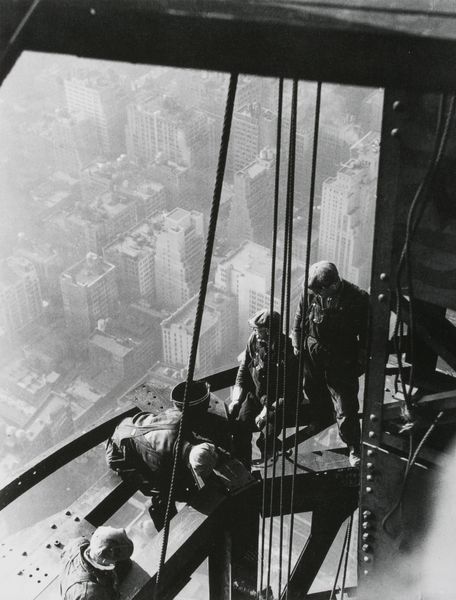
Titel: Rivetting on the dome, a quarter mile up
Künstler: Lewis W. Hine
Standort: Rochester (New York)
Institution: George Eastman House
Schlagwörter: mann, weiß, stadt, fenster, männer, schwarz, ausblick, gebäude, haus, gespräch, kappe, mützen, architektur, häuser, brücke, arbeit, bogen, dächer, dunst, nebel, pause, amerika, arbeiter, seile, balken, knöpfe, nieten, hoch, skyline, foto, fotografie, luftaufnahme, oben, photographie, gerüst, höhe, diesig, kabel, kran, seil, helm, photo, helme, skelett, konstruktion, usa, wei?, blaumann, eimer, stahl, träger, streben, bau, aufzug, mühe, baustelle, metropole, skelettbau, stahlträger, hochhaus, hochhäuser, von oben, schwindel, bauarbeiter, stahlseil, wolkenkratzer, new york, niete, skyscraper, stahlseile, muttern, mittagspause, chicago, bauerbeiter, luftperpektive, nieter, stahlarbeiter, empire state building, wolkenkrazer, goldengate, schwindelfrei, ützen, news york, lunch brake